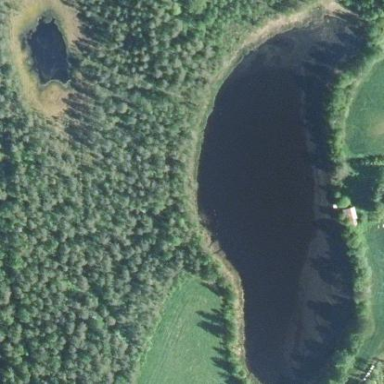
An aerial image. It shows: Serene lake surrounded by nature.